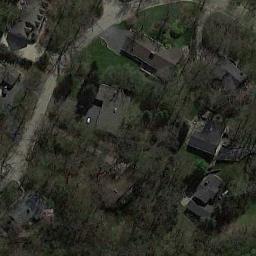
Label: medium_residential